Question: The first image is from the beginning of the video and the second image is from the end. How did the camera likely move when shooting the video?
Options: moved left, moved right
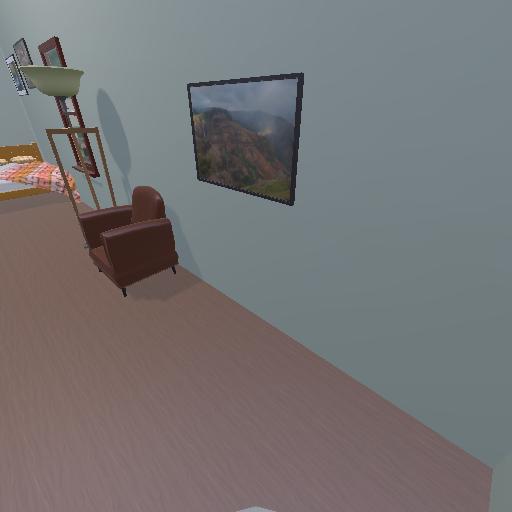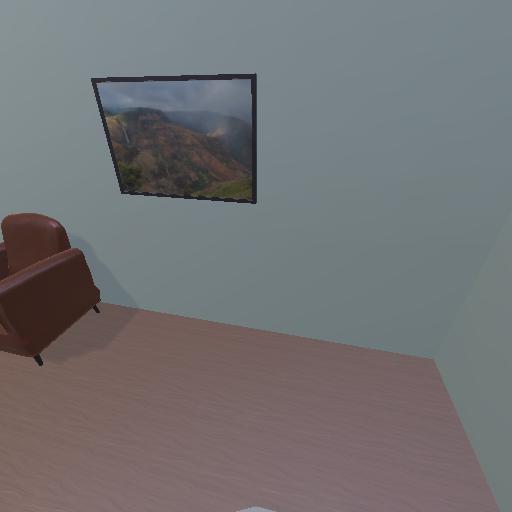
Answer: moved left